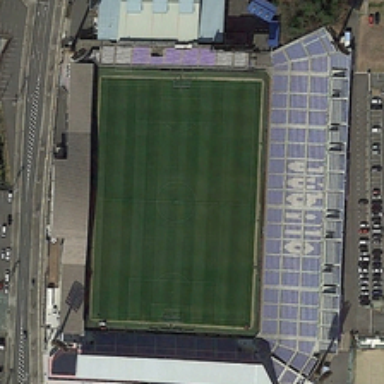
A stadium with green site in the middle .